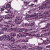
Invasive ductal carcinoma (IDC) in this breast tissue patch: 1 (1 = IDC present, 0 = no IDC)